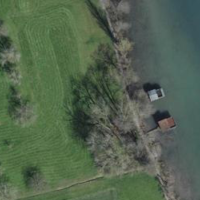
EUNIS habitat code: 52
Species observed at this site:
Stachys palustris